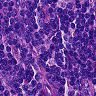
Metastatic tissue present: no